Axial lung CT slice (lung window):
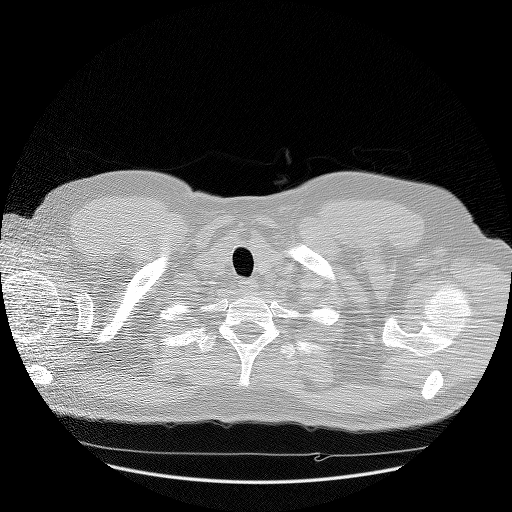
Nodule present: no